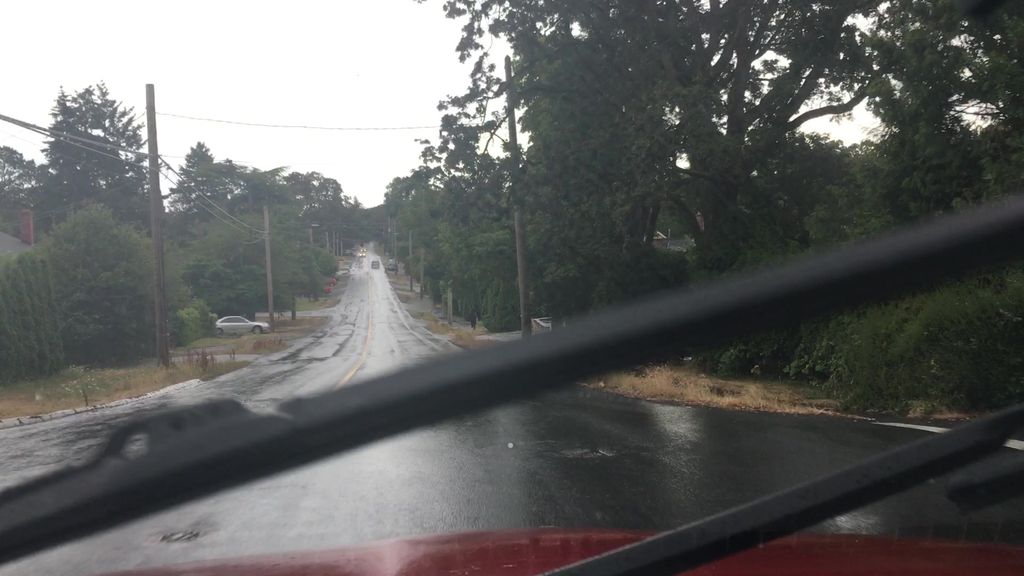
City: victoria